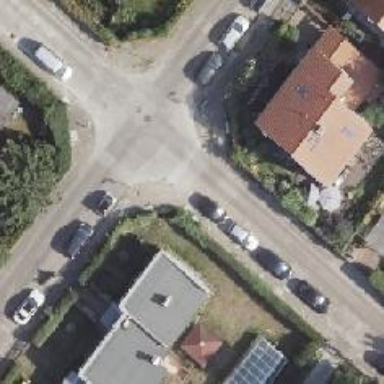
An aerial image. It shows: Unmarked road crossing.